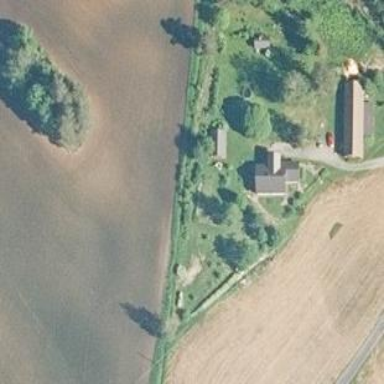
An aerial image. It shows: Farmyard area.